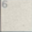
Piece: xx